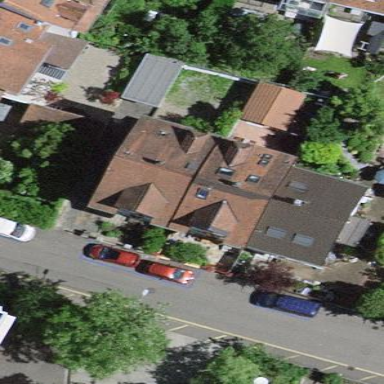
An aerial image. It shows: Terrace building with gabled roof.